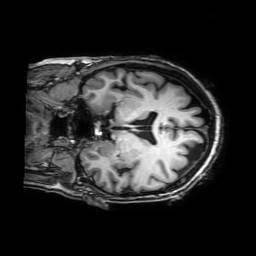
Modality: T1w
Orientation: coronal
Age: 39
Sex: female
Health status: ill